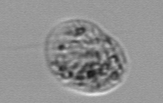
Label: Amoeba